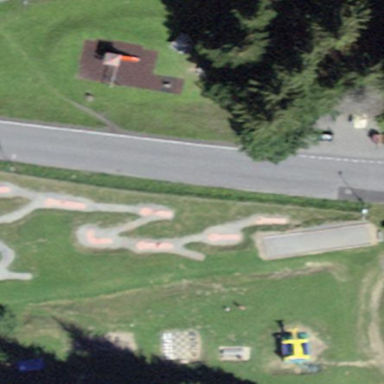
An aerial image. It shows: Miniature golf course.